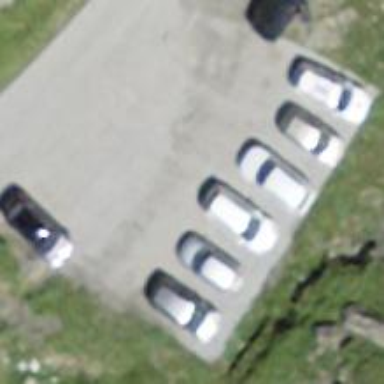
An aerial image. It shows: Parking area with surface.